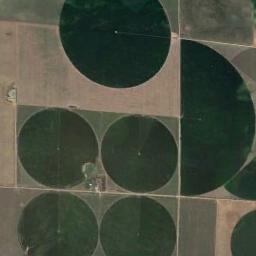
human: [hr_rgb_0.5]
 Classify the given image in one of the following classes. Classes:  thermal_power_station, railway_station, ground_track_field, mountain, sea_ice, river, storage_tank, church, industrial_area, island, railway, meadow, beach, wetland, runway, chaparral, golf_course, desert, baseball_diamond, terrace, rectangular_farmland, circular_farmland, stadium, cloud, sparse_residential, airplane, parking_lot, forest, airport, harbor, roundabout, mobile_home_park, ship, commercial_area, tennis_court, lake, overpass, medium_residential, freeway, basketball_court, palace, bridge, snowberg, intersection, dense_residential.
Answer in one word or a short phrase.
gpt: circular_farmland